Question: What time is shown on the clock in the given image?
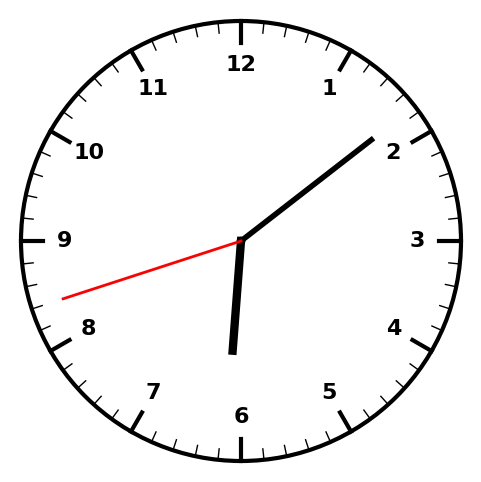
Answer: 06:08:42